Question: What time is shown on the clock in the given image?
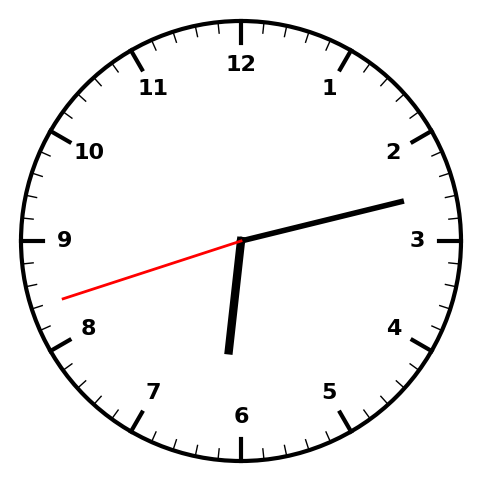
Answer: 06:12:42